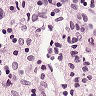
Metastatic tissue present: no